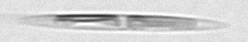
Label: pennate_Pseudo-nitzschia